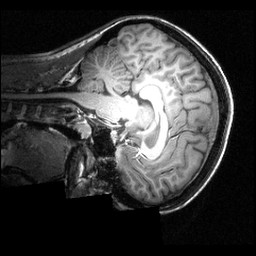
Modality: T1w
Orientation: sagittal
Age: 26
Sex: female
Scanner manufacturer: siemens
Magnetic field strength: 3.951 T
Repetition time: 1.5 s
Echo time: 0.00335 s